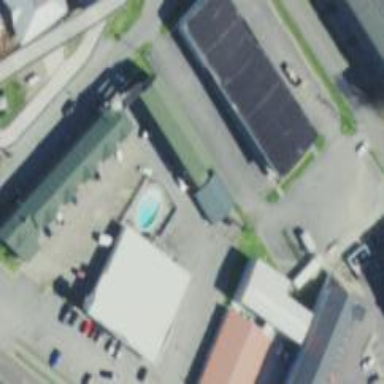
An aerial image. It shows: Swimming pool located in leisure land.